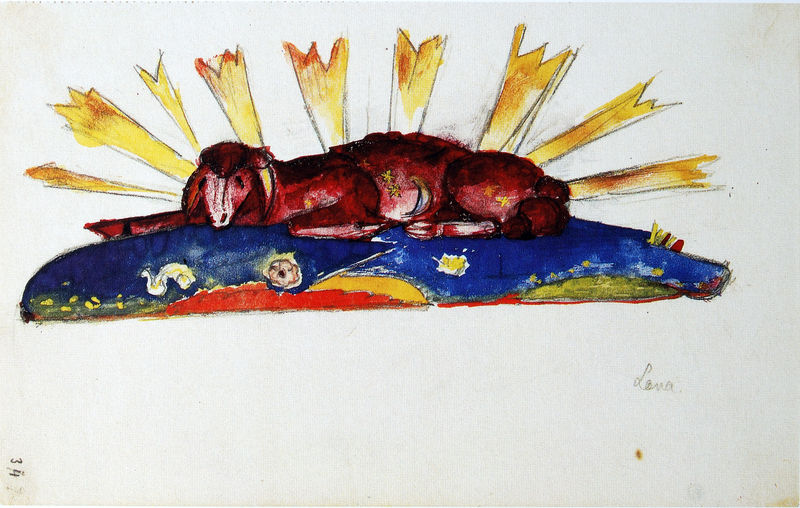
Titel: Osterlämmchen
Künstler: Franz Marc
Standort: Kochel am See
Institution: Franz Marc Museum
Schlagwörter: berg, blau, gemälde, himmel, meer, schlaf, vogel, wasser, weiß, wunde, aquarell, gelb, grün, blume, blumen, bunt, nase, ohr, orange, rücken, schwarz, skizze, zeichnung, blüten, gras, rot, tier, wiese, expressionismus, malerei, teppich, augen, tod, signatur, erde, hügel, sonne, insel, gold, decke, ohren, beine, hufe, schwanz, farbig, papier, liegen, modern, farbe, kissen, wolle, bauch, liegend, mond, lamm, schaf, sonnenstrahl, orient, stern, strahlen, sterne, strahl, bleistift, pfau, entwurf, fisch, türkisch, schnauze, jesus, ostern, christlich, religiös, opfer, wal, heilig, lämmchen, osterlamm, türkei, sakral, beg, wall, gouache, franz marc, marc, widder, knallig, abstakt, starhlen, buchillustration, heiliger geist, strahlenkranz, art brut, lamm gottes, leva, munt, opferlamm, lena, schäfchen, heiliges lamm, lämchen, skizze3, mondschaf